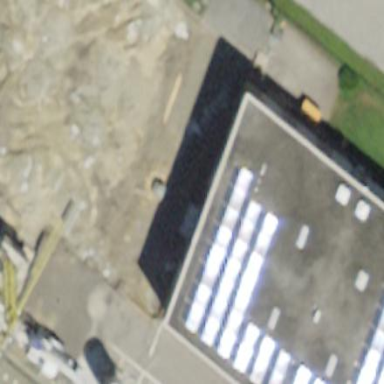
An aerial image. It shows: Industrial building.